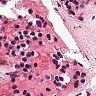
Metastatic tissue present: no